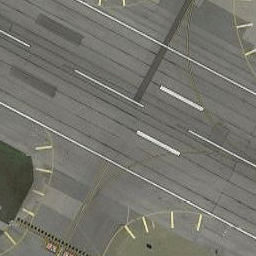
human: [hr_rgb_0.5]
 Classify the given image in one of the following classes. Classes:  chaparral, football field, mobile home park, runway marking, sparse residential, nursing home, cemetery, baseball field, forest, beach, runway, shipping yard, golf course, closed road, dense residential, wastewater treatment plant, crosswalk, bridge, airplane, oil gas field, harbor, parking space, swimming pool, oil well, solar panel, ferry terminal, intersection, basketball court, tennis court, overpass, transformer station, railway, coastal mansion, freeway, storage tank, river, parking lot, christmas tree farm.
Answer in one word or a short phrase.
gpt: runway